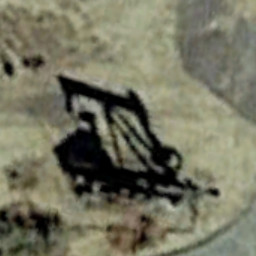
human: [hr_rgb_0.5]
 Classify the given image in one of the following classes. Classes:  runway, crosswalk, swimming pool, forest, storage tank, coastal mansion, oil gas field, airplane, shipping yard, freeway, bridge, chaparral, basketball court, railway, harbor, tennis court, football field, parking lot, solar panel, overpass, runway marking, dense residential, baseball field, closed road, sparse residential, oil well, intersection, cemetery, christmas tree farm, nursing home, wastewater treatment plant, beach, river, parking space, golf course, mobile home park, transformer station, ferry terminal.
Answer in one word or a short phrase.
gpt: oil well